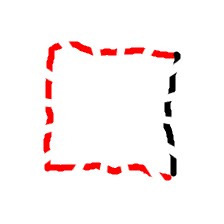
Shape: square